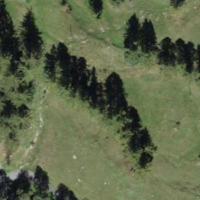
EUNIS habitat code: 41
Species observed at this site:
Cyaniris semiargus
Aporia crataegi
Fabriciana niobe
Melanargia galathea